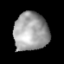
Tissue: lung
Cell type: T cells
Senescence score: 0.2371
Nuclear area (px): 1299
Mean DAPI intensity: 160.463